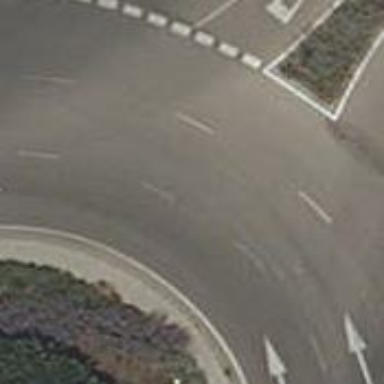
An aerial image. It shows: Residential road with roundabout.